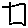
Label: square